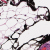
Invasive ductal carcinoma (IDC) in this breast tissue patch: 0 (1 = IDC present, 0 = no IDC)